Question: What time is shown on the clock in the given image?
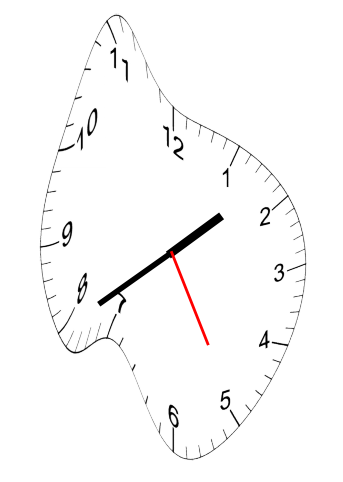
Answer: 01:39:25